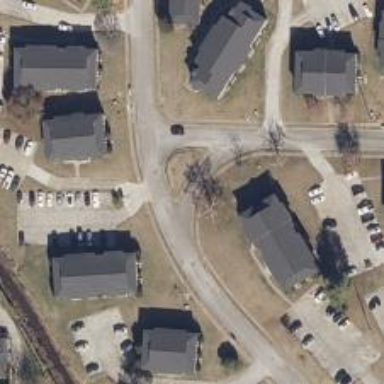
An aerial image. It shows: Residential road with sidewalk on the left.